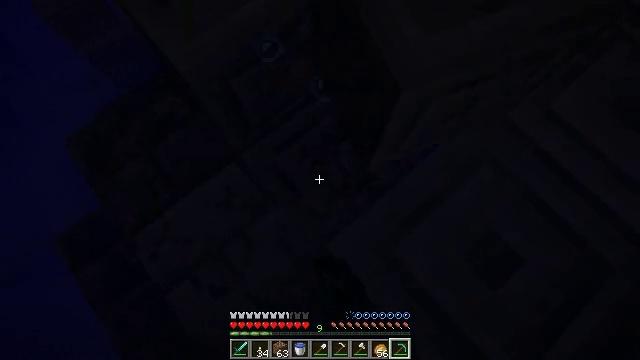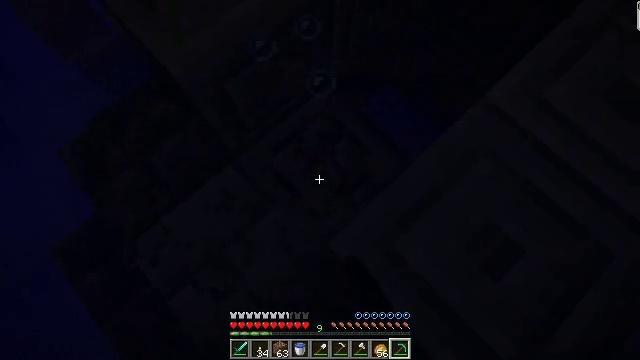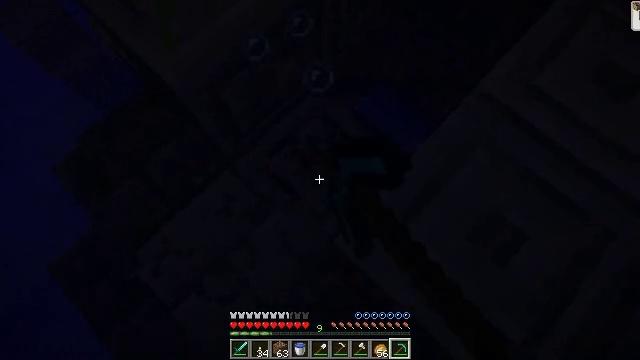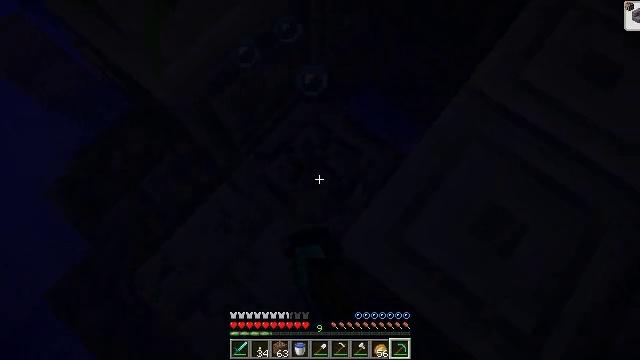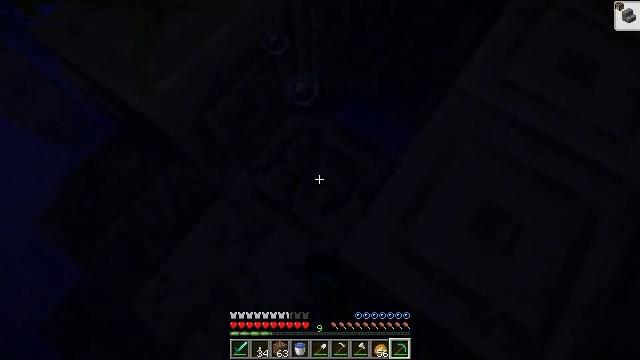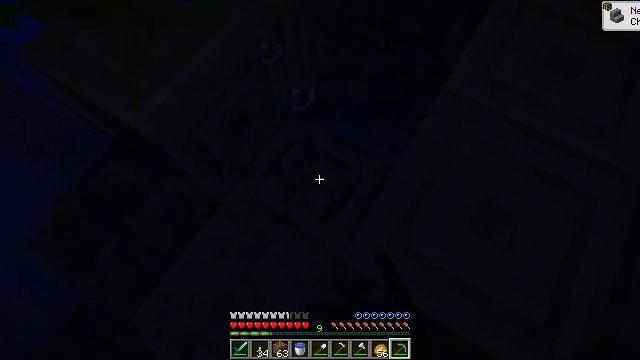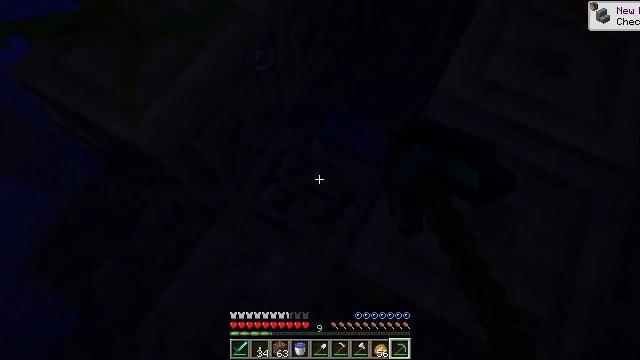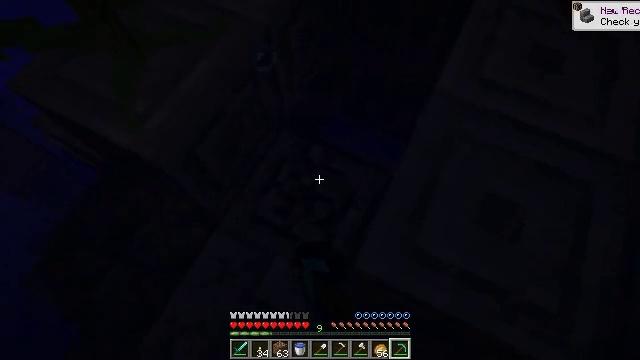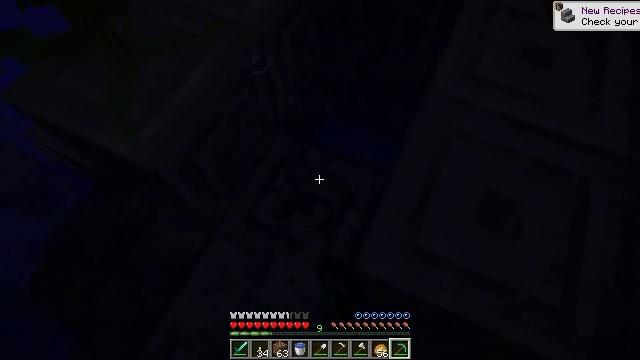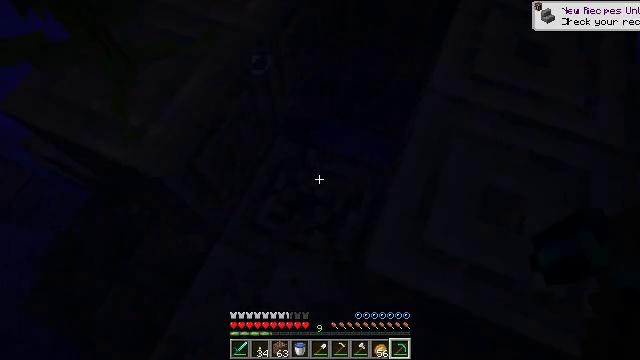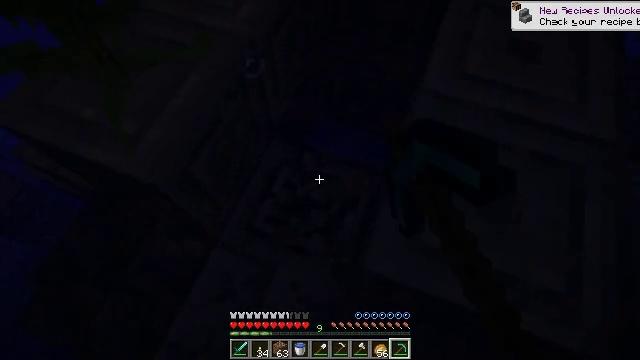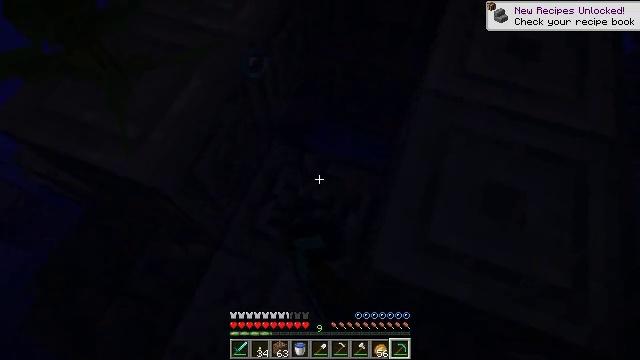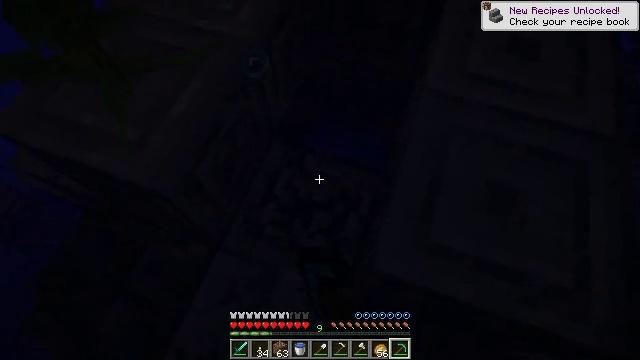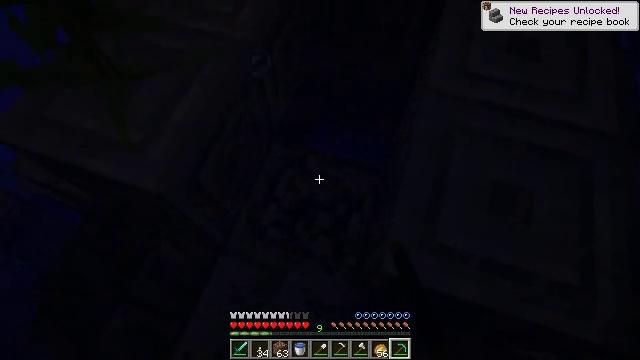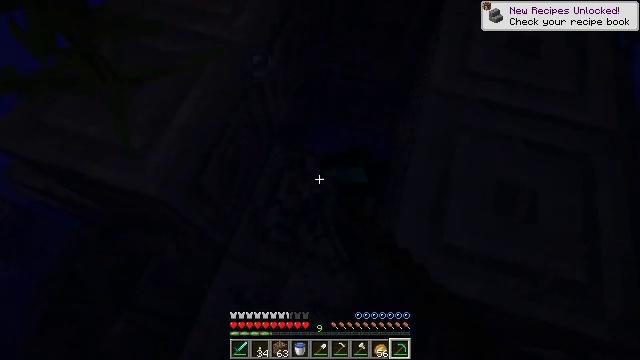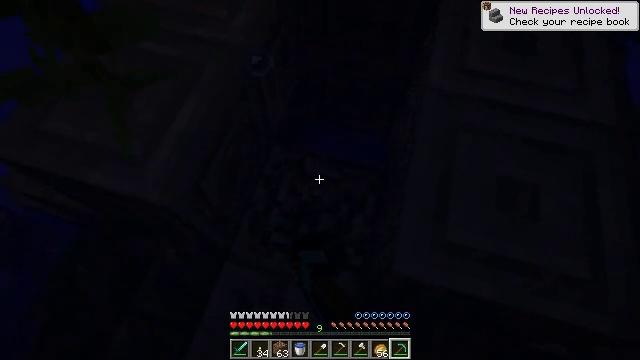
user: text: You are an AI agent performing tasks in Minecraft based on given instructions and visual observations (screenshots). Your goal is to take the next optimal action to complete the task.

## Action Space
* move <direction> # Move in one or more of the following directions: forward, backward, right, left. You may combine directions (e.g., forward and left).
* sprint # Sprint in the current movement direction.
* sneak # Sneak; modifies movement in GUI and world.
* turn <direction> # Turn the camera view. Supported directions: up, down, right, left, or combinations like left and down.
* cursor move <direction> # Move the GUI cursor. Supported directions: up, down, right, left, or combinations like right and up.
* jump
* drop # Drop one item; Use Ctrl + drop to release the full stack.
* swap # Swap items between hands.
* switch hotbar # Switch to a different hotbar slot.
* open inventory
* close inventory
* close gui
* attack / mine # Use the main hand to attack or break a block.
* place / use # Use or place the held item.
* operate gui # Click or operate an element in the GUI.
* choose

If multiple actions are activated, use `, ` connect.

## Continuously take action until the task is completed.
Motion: motion action
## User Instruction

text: Break the chiseled stone bricks for materials.
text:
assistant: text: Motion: move left, sneak, turn right, attack / mine
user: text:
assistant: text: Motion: move left, sneak, turn right, attack / mine
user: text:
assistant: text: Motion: move left, sneak, turn right and up, attack / mine
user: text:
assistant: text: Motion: move left, sneak, turn right and up, attack / mine
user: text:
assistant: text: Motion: move left, sneak, turn right and up, attack / mine
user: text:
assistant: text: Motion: move left, sneak, turn right and up, attack / mine
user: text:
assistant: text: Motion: move left, sneak, turn right, attack / mine
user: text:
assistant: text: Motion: move left, sneak, turn right, attack / mine
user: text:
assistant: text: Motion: move left, sneak, turn right, attack / mine
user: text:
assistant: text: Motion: move left, sneak, turn right, attack / mine
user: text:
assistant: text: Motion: move left, sneak, turn right, attack / mine
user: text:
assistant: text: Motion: move left, sneak, attack / mine
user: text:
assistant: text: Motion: move left, sneak, attack / mine
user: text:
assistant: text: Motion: move left, sneak, turn right, attack / mine
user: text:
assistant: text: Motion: move left, sneak, turn right, attack / mine
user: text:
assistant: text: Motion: move left, sneak, turn right, attack / mine
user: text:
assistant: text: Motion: move left, sneak, turn right, attack / mine
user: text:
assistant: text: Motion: sneak, turn right, attack / mine
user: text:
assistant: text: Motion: sneak, turn right, attack / mine
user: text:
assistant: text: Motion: sneak, attack / mine
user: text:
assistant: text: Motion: move forward, sneak, attack / mine
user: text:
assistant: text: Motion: move forward, sneak, attack / mine
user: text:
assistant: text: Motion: move forward, sneak, attack / mine
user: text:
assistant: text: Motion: move forward, sneak, attack / mine
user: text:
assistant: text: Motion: move forward, sneak, turn right, attack / mine
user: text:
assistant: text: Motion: move forward, sneak, turn right, attack / mine
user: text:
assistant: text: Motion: move forward, sneak, turn right, attack / mine
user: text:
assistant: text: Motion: move forward, sneak
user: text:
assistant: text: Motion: move left, sneak
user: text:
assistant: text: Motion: move left, sneak, turn right